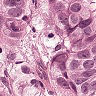
Metastatic tissue present: yes